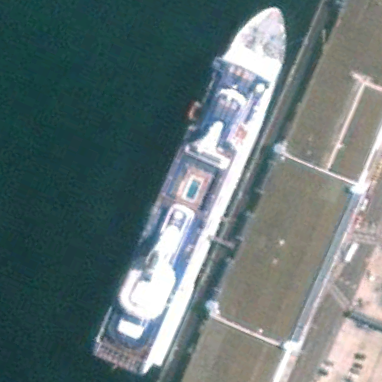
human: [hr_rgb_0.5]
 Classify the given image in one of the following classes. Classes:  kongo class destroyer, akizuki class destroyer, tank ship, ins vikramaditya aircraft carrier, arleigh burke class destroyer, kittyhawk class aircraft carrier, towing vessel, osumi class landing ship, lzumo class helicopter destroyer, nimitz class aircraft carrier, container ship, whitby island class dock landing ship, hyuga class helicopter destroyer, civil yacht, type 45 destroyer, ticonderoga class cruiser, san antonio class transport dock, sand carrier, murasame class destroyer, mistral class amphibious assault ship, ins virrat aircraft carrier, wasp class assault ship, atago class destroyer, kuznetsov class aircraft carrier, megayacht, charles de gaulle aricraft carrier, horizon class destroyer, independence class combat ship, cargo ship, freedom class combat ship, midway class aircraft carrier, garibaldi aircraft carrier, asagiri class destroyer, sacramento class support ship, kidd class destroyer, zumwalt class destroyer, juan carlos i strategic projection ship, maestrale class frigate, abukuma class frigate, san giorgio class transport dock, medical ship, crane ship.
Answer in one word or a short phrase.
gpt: Megayacht